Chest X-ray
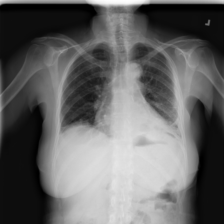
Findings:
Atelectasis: positive
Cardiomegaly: negative
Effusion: negative
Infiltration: negative
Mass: positive
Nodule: negative
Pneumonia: negative
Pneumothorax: negative
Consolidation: negative
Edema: negative
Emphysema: negative
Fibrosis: negative
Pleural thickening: negative
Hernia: negative